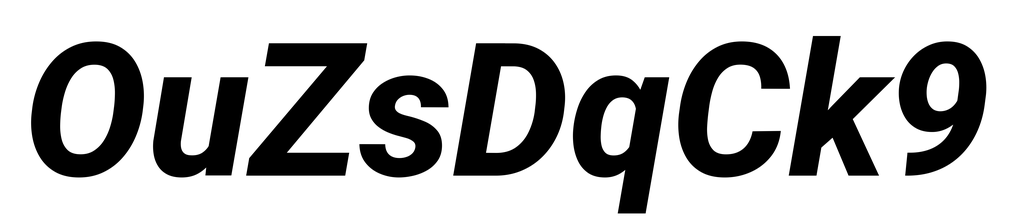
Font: Roboto-Italic_ExtraBold_Italic